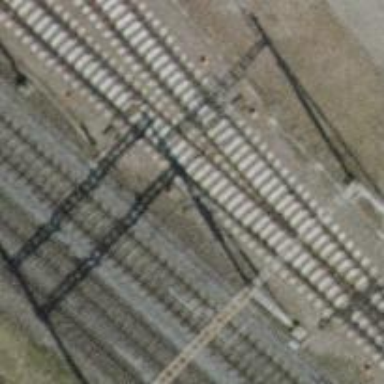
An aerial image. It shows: Railway switch.